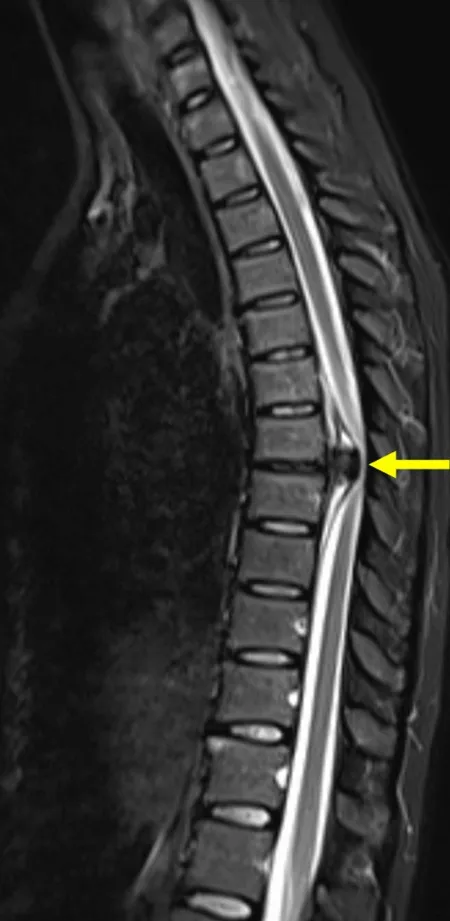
MRI sagittal image showing herniated lesion. . Arrow: herniated disc.
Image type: radiology (mri)